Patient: sex M, age 75
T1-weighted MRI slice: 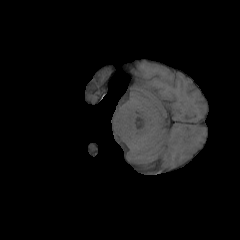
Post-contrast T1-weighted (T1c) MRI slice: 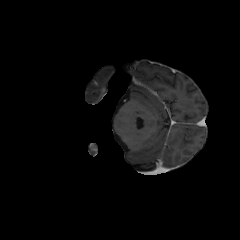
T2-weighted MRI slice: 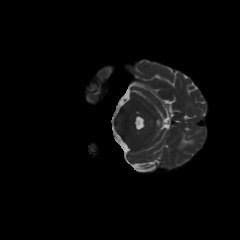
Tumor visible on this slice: yes
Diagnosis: Glioblastoma, IDH-wildtype
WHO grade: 4